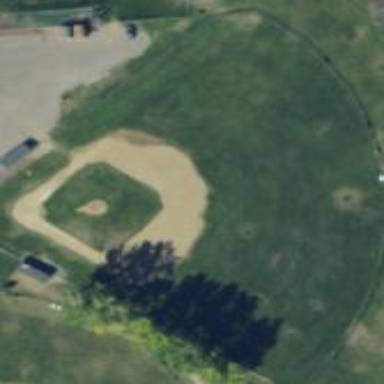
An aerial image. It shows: Baseball pitch with grass land use.